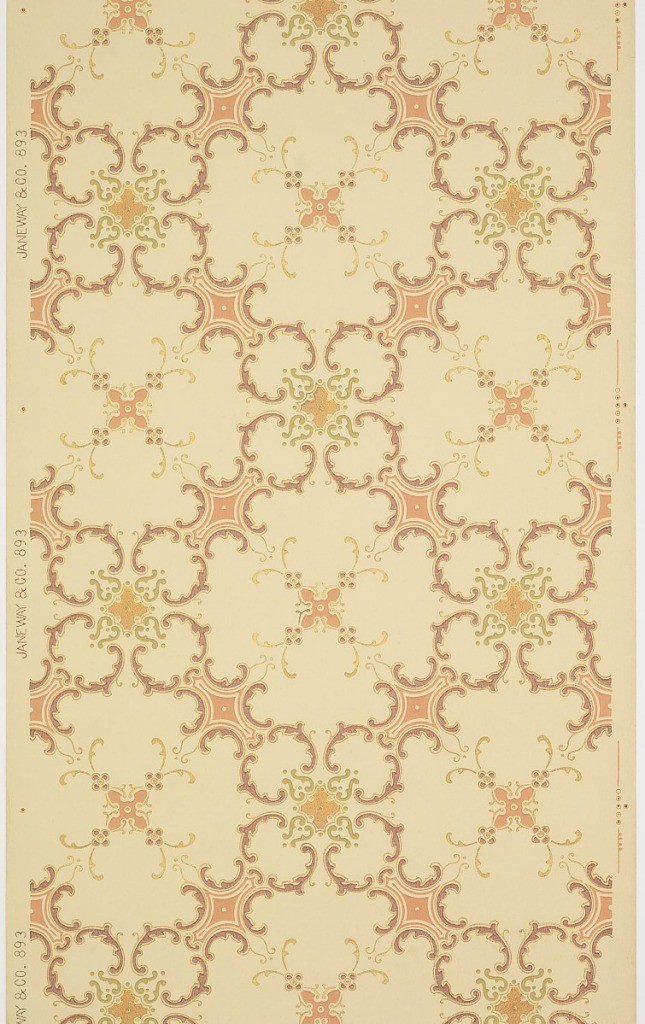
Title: Ceiling paper
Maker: Janeway & Co. Inc., New Brunswick, New Jersey, 1848 - 1914
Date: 1905–1915
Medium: Machine-printed paper, textured, liquid mica
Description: Quatrefoils of acanthus surrounding stylized floral motifs.  Gold, bronze, liquid mica, pink, and green on a cream ground.  Pattern  number893.